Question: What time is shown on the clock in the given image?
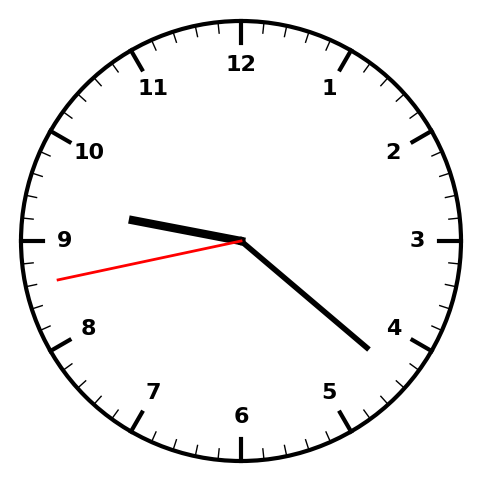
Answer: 09:21:43